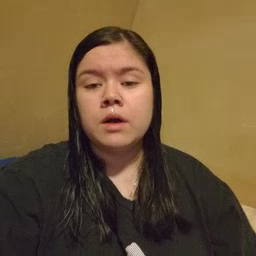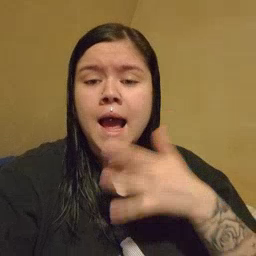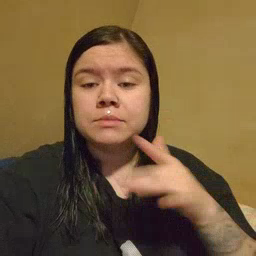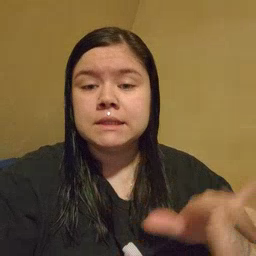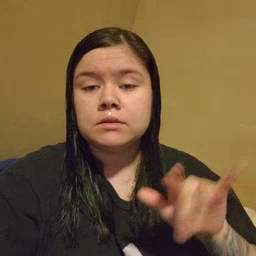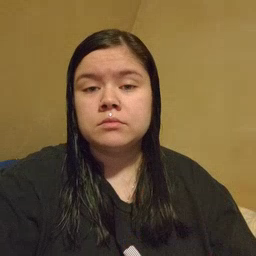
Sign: empty